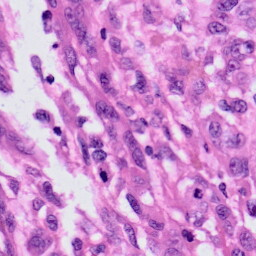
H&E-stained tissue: Skin